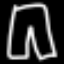
Label: pants